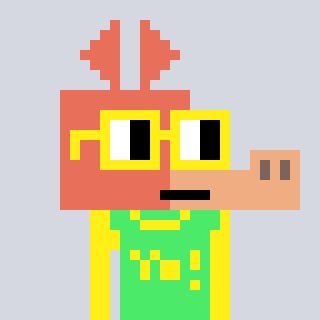
a pixel art character with square yellow glasses, a aardvark-shaped head and a teal-colored body on a cool background